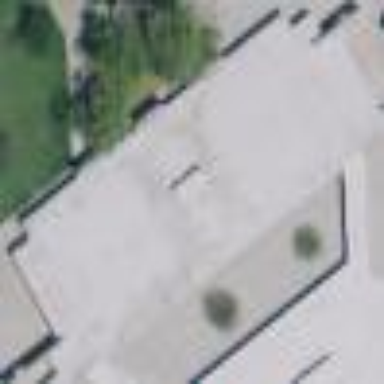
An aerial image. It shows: School building designed for education purposes.